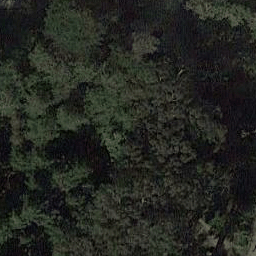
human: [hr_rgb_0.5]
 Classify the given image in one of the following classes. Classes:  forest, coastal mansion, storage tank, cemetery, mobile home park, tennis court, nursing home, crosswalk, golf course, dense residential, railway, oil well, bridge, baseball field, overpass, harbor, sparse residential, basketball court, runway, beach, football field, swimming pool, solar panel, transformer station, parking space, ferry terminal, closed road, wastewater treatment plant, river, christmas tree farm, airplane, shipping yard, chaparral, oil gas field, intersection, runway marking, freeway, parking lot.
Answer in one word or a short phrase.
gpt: forest